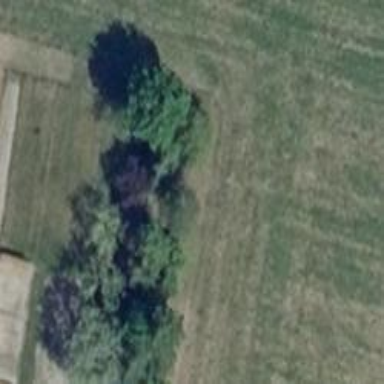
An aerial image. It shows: Row of deciduous broadleaved trees.